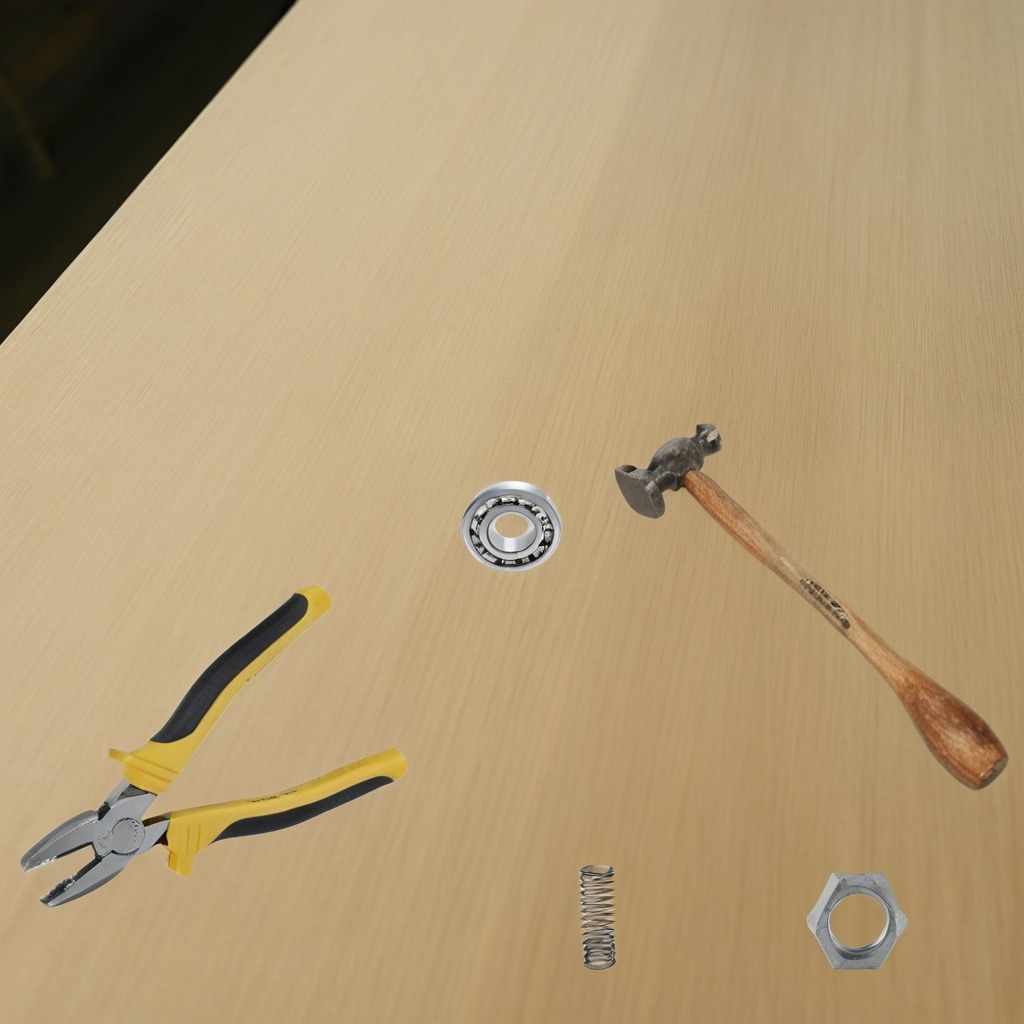
A metal ball bearing, a hammer, a pair of pliers, a coiled metal spring, and a metal nut are lying on the plywood surface.